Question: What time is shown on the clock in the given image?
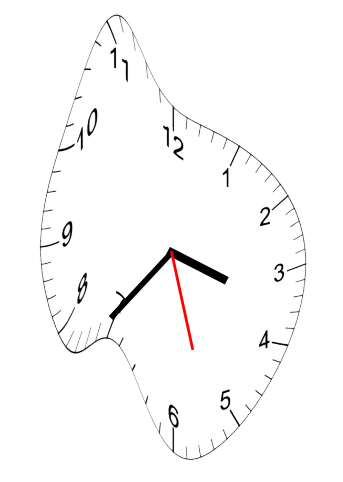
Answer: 03:36:27